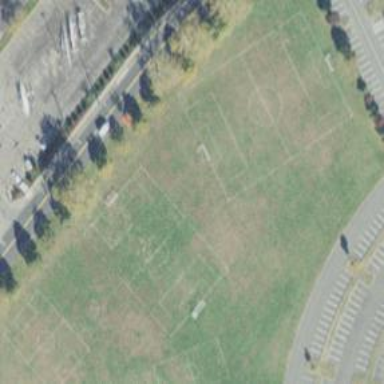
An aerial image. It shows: Soccer pitch for leisureland activities.